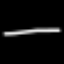
Label: line